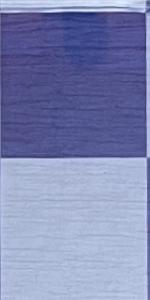
Label: Empty